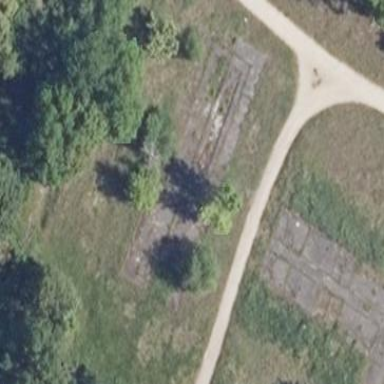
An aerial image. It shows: Scene of historic ruins.